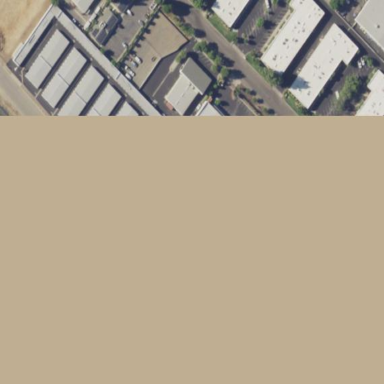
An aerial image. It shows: Commercial area.